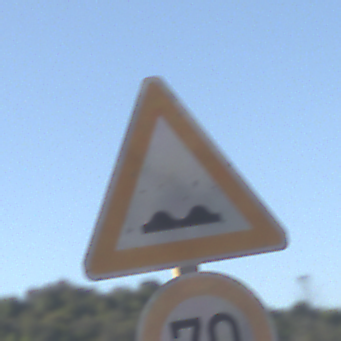
Verkehrszeichen: UnebeneFahrbahn
Zusatzzeichen unten: Geschwindigkeit70
Umgebung: Outdoor, Nature
Tageszeit: MorningAfternoon
Wetter: Clear
Licht: Natural
Jahreszeit: NotSpecified
Kontrast: HighContrast